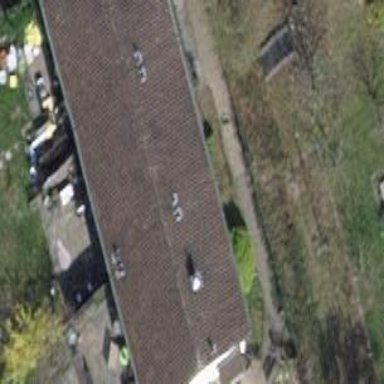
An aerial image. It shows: House with gabled and pitched roof.